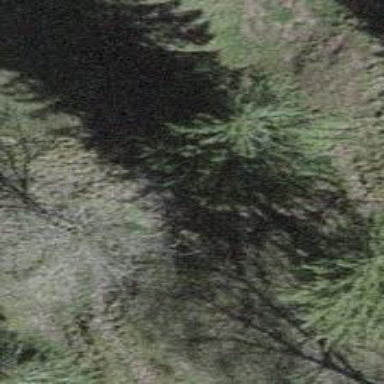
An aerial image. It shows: Evergreen needle-leaved tree typically found in agricultural areas.